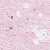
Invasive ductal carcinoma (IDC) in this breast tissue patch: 0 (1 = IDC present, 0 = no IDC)